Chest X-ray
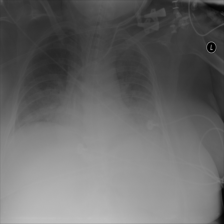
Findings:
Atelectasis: negative
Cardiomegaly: negative
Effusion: negative
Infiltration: negative
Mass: negative
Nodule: negative
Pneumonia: negative
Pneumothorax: negative
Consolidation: negative
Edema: positive
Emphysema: negative
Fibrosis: negative
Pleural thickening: negative
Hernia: negative